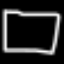
Label: square